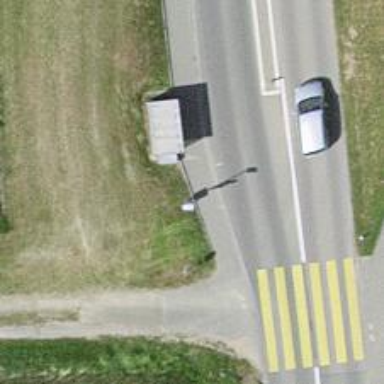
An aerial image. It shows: Bus stop with shelter.